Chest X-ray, PA view. Patient: 46 years old, sex M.
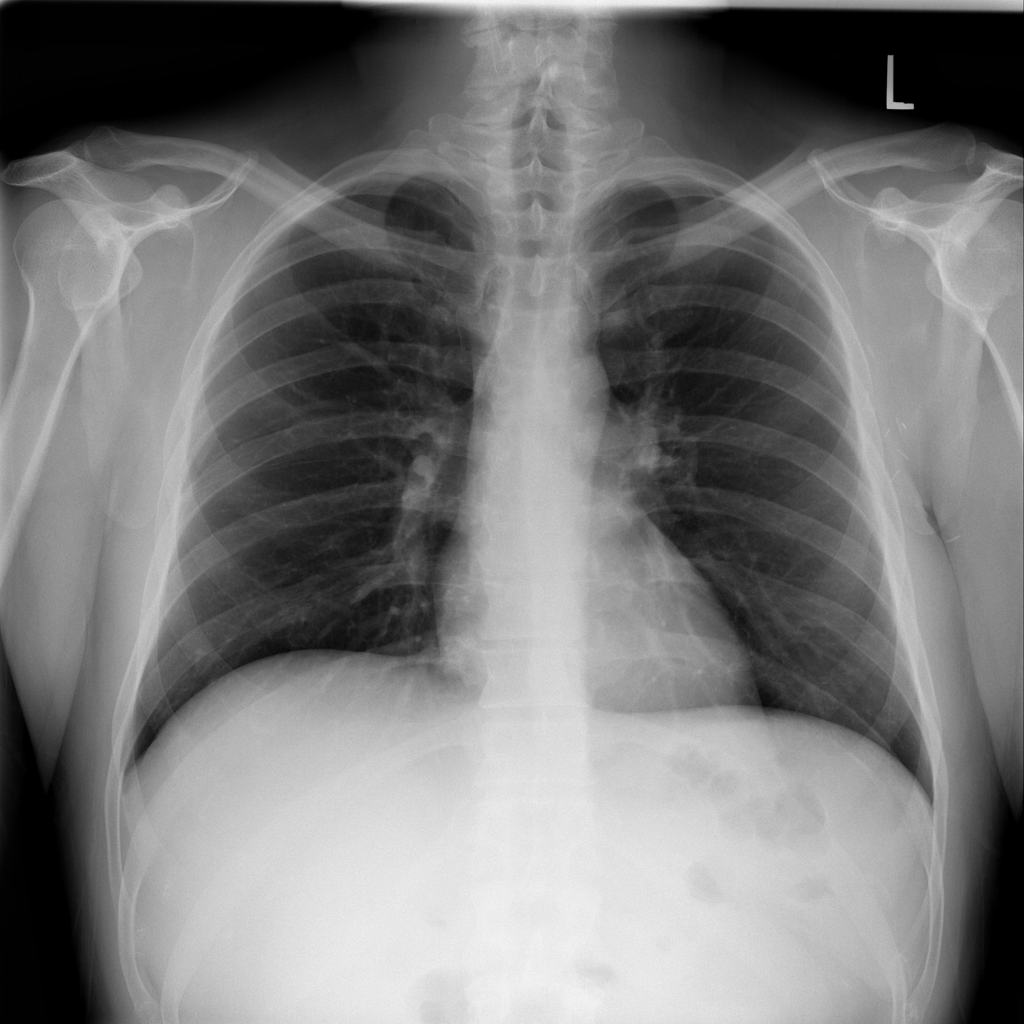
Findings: No Finding